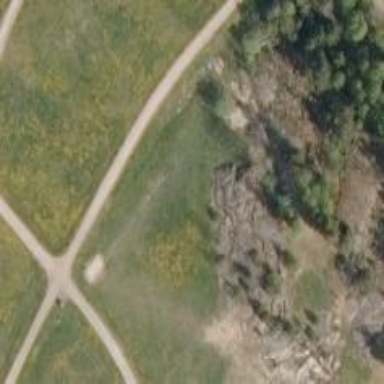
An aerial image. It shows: Disc golf hole.